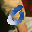
Label: 0